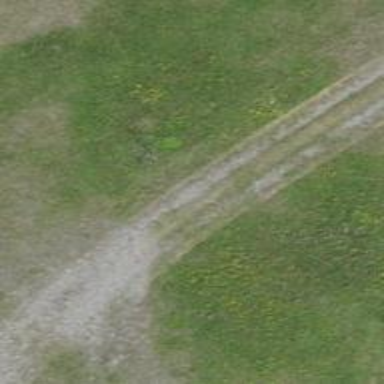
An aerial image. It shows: Track with grade 4 tracktype.